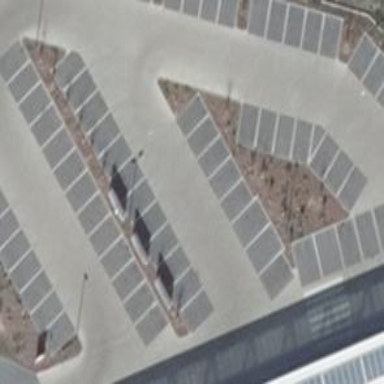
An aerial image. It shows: Street side parking area.